Chest X-ray. View position: PA
Patient age: 34
Patient sex: F
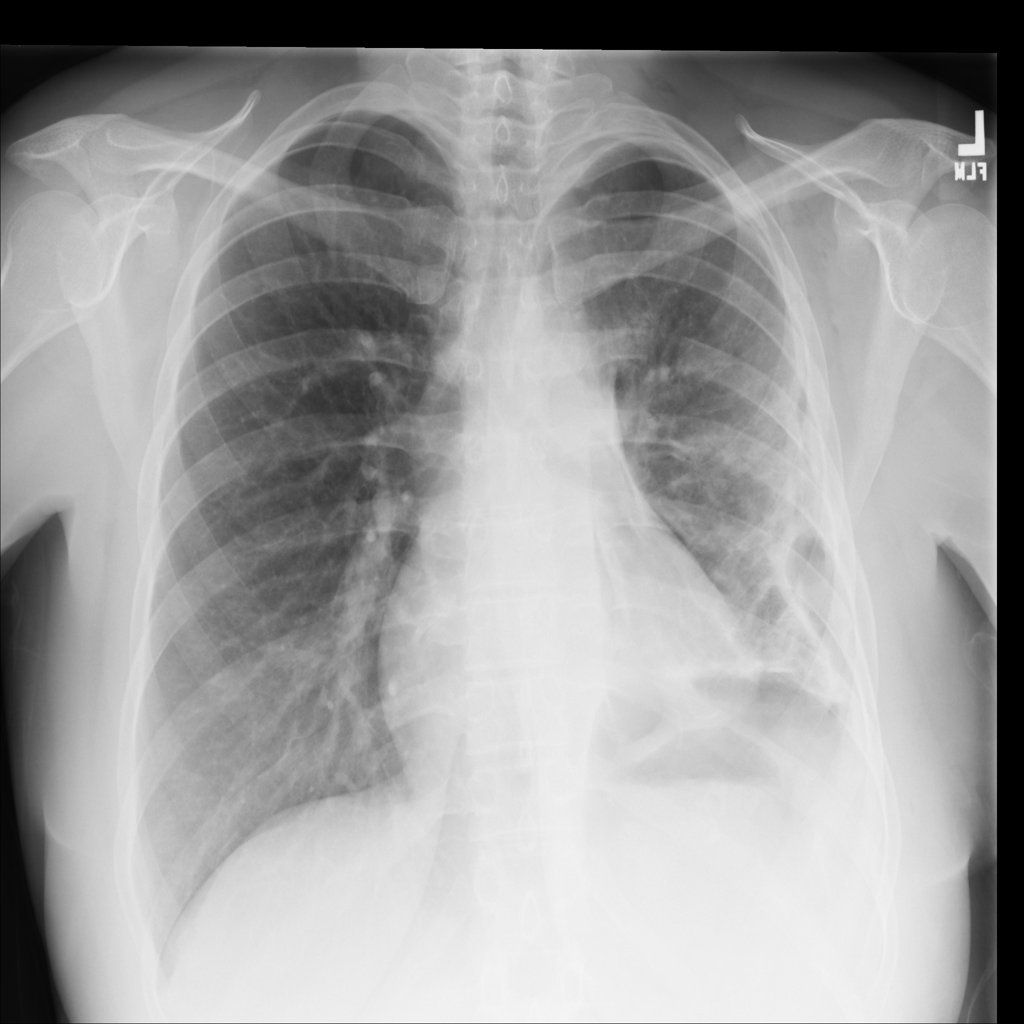
Finding: Pneumothorax